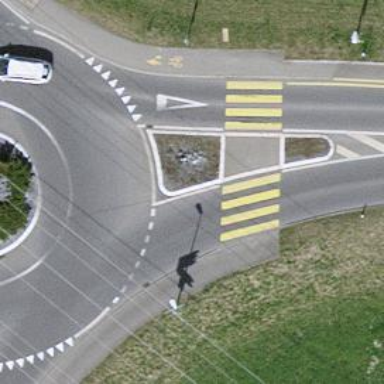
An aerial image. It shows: Road with "give way" sign.